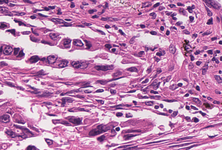
Tumor epithelial tissue: yes
Tumor-associated stroma tissue: yes
Normal tissue: no